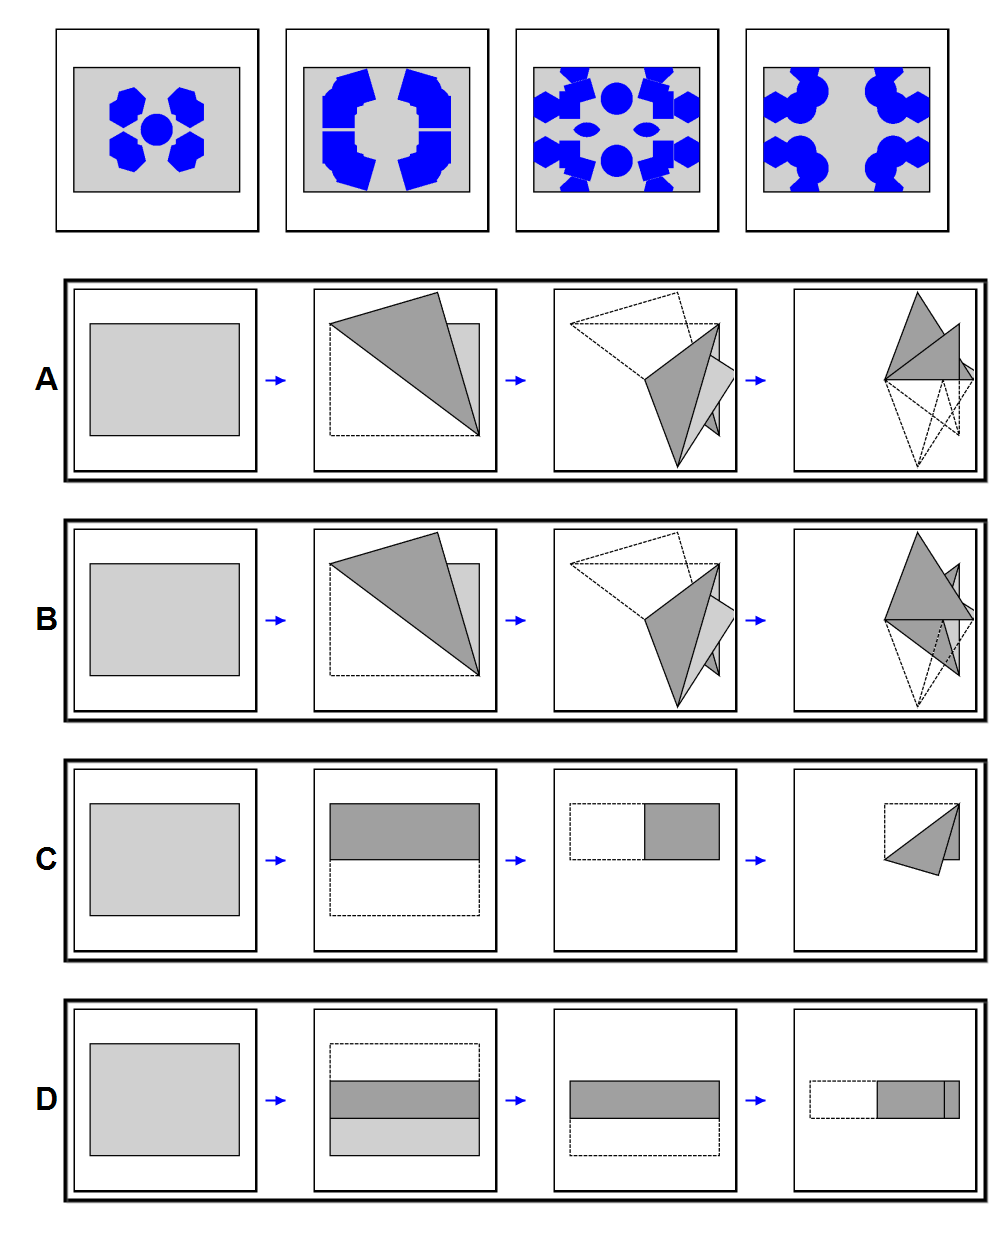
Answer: C